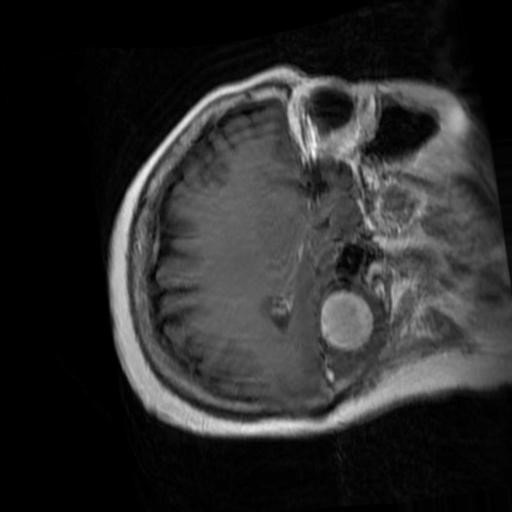
Label: brain_menin